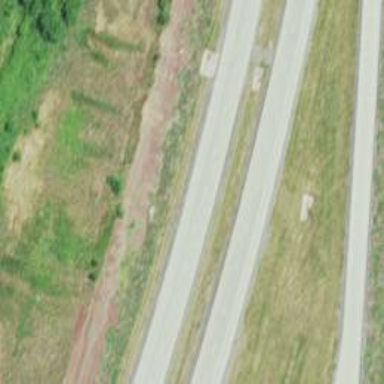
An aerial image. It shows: Trunk highway with expressway features.